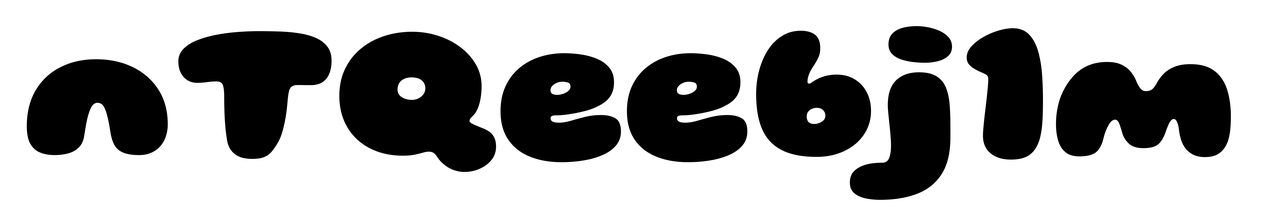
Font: Gluten_Black